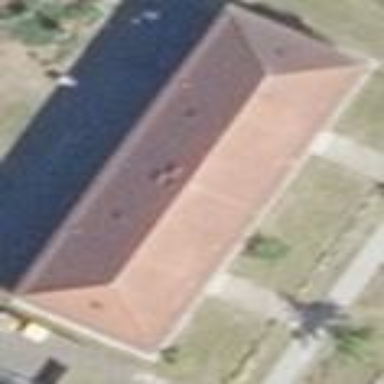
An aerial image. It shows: Hipped-roof building with apartments.